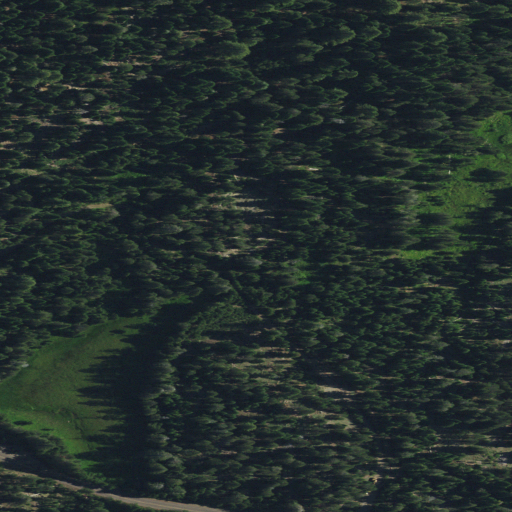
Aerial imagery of gap in California named Henness Pass containing evergreen forest, open development, woody wetlands, herbaceous wetlands, shrub, and low intensity development